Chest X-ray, PA view. Patient: 51 years old, sex M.
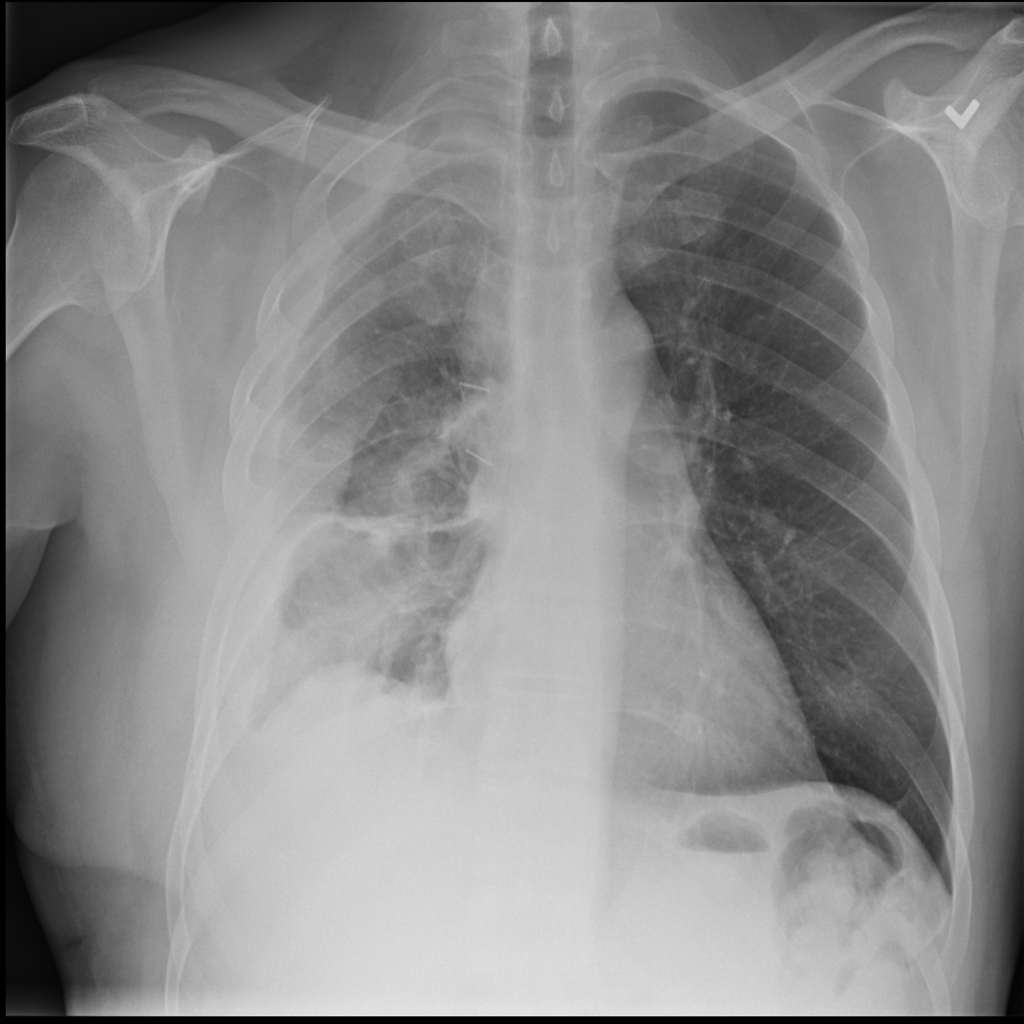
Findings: Mass